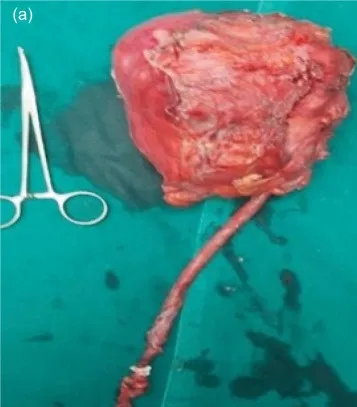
Intra-operative pictures of Case 4. (a) Showing tumor specimen of size 12.5 x 8 x 4 cm involving renal pelvis with grossly hydronephrotic right kidney.
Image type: medical_photograph (other_medical_photograph)